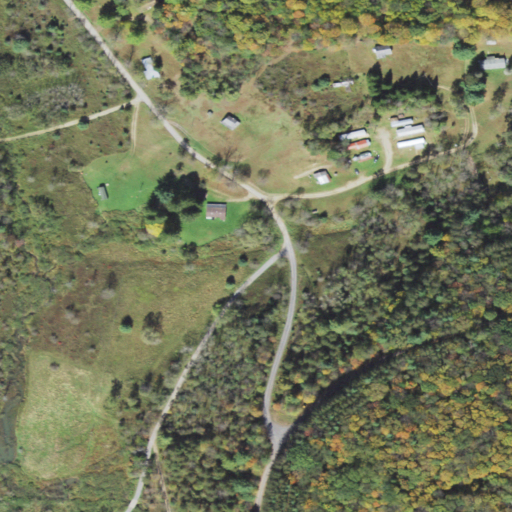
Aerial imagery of valley in Pennsylvania named Kirk Hollow containing open development, pasture, mixed forest, deciduous forest, evergreen forest, woody wetlands, herbaceous wetlands, and low intensity development